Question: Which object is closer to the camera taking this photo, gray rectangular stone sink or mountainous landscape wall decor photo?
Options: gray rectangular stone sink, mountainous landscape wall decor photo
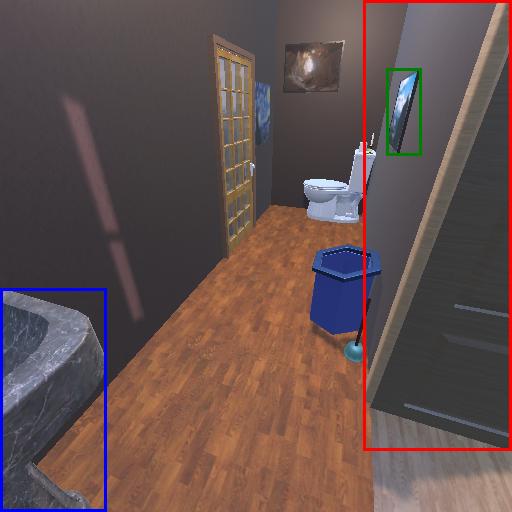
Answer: gray rectangular stone sink